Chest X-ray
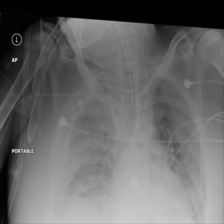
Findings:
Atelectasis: negative
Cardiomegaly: negative
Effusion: positive
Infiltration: positive
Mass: negative
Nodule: negative
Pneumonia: negative
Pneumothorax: negative
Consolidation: negative
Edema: negative
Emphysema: negative
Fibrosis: negative
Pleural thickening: negative
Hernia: negative